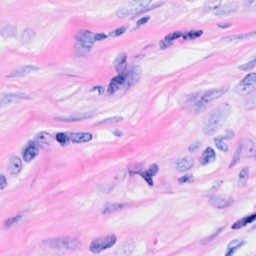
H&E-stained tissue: Breast